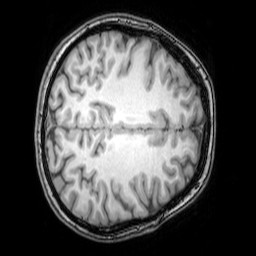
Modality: T1w
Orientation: axial
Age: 22
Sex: female
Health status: healthy
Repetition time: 0.081 s
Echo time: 0.037 s